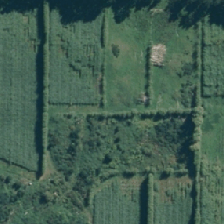
Land cover: low_producing_grassland